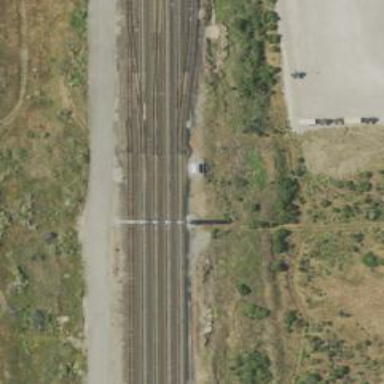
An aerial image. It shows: Railway signal.